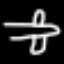
Label: airplane